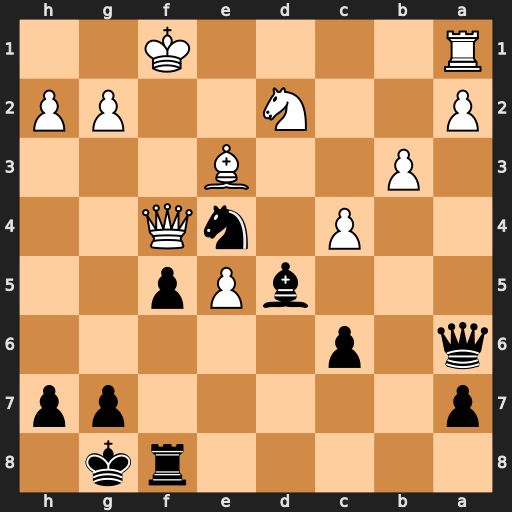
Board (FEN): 5rk1/p5pp/q1p5/3bPp2/2P1nQ2/1P2B3/P2N2PP/R4K2
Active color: b
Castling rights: -
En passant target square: -
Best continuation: g5 Qxg5+ Nxg5